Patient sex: F
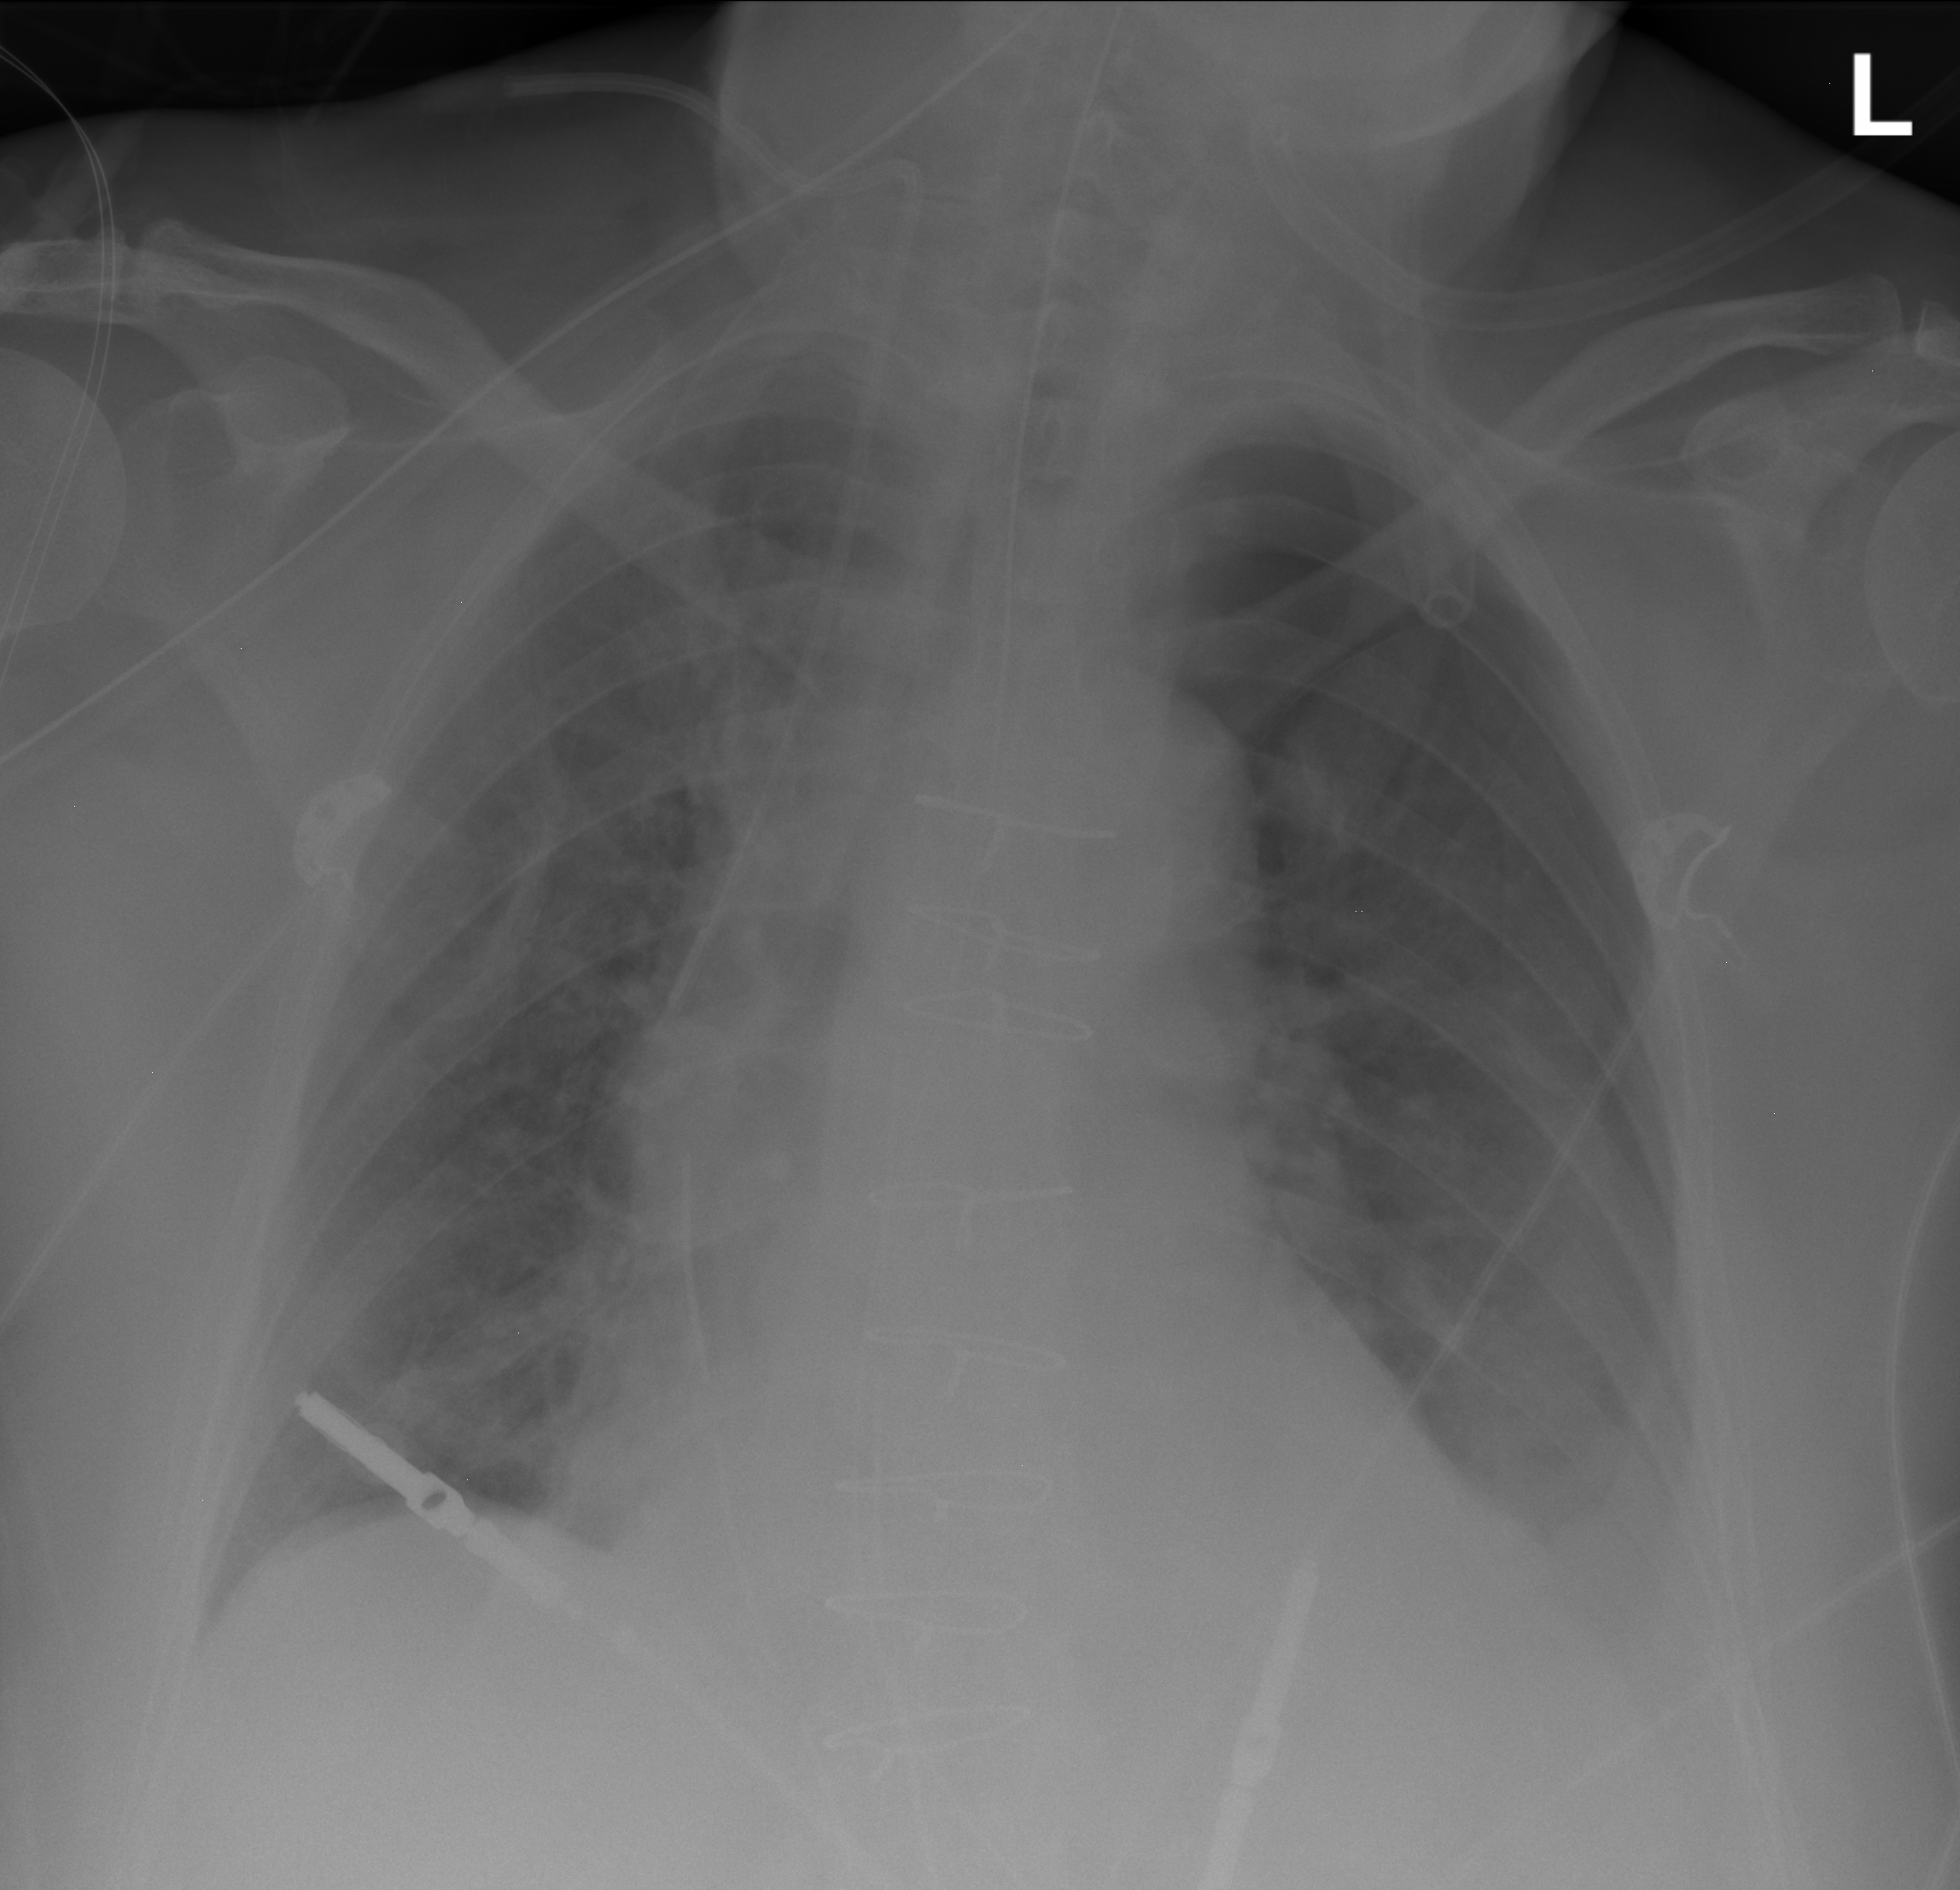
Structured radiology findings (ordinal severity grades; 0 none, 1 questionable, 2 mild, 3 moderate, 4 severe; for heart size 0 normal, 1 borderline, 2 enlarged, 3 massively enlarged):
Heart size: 0
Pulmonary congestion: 0
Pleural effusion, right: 2
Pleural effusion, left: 1
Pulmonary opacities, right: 0
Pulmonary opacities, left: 0
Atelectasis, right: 2
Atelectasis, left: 3